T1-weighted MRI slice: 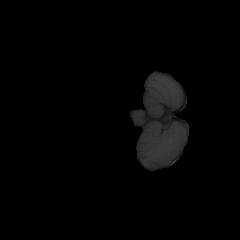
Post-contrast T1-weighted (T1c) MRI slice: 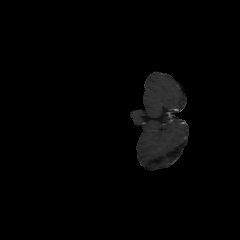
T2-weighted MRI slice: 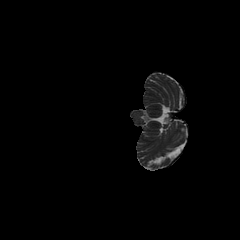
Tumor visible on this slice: no